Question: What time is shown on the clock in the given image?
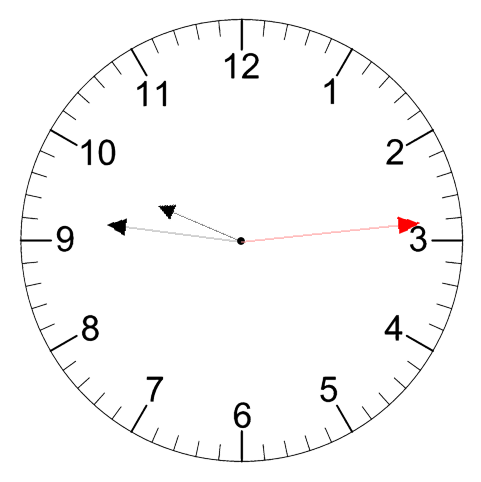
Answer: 09:46:14